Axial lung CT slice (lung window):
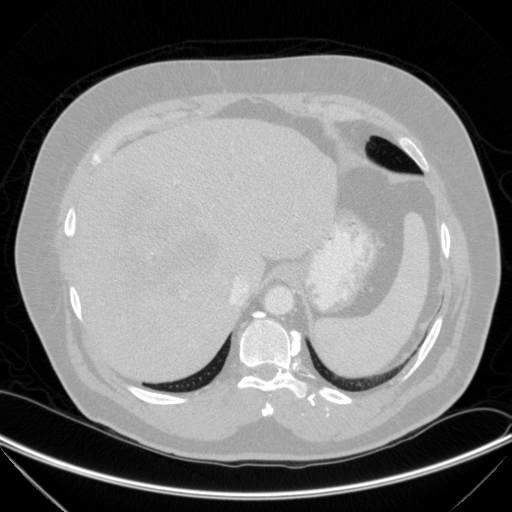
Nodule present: no